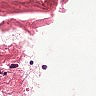
Metastatic tissue present: no